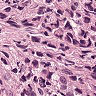
Metastatic tissue present: yes